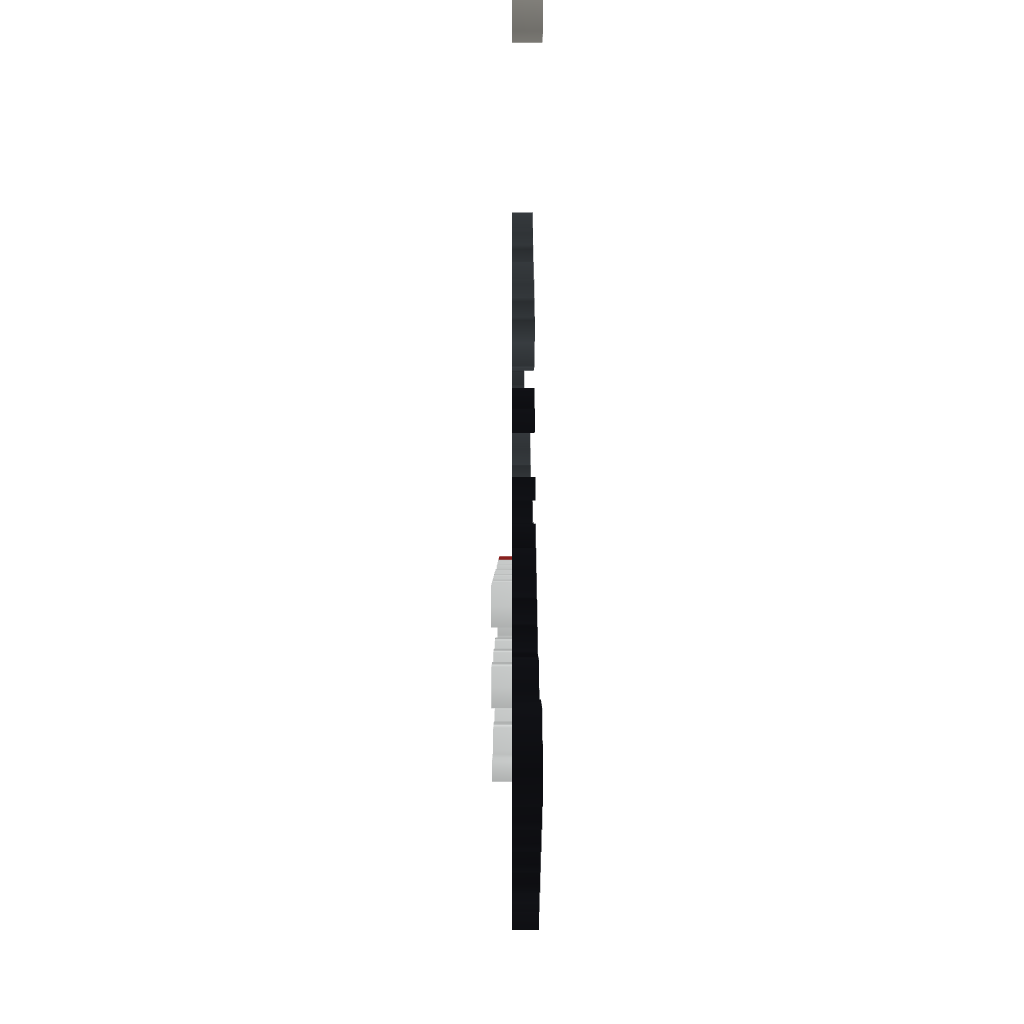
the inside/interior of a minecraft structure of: Spleef Logo modifyed